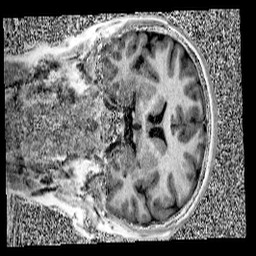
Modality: UNIT1
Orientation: coronal
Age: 11
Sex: male
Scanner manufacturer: siemens
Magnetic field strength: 3 T
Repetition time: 4 s
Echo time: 0.00299 s